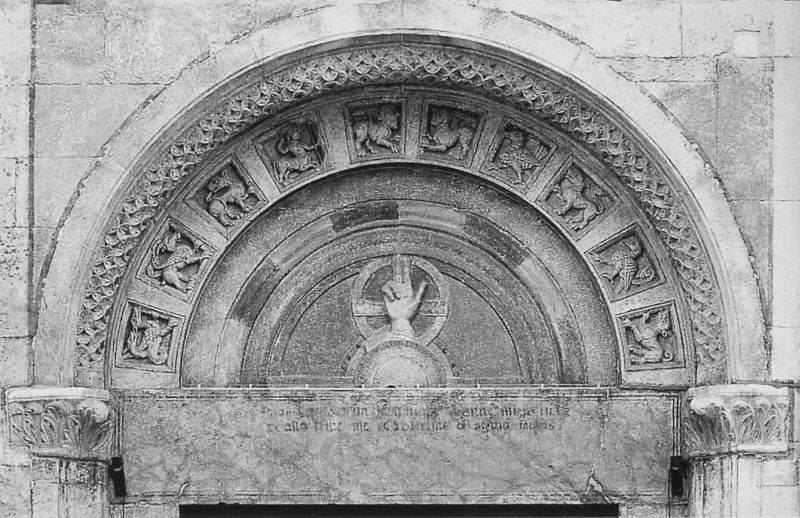
Titel: Dom S. Giorgio in Ferrara
Standort: Ferrara, Dom S. Giorgio (EU - I - Emilia-Romagna)
Schlagwörter: adler, hand, vogel, weiß, finger, grau, pfeiler, schwarz, säulen, tiere, stein, drei, schrift, bogen, rundbogen, detail, inschrift, tor, foto, fotografie, photographie, bögen, torbogen, schwarzweiss, kapitelle, kapitell, photo, halbrund, fries, portal, heiligenschein, löwen, fabelwesen, greif, löwe, korinthisch, bock, drachen, symbole, akanthus, zeigegestus, tierkreis, kapiell, sternkreiszeichen